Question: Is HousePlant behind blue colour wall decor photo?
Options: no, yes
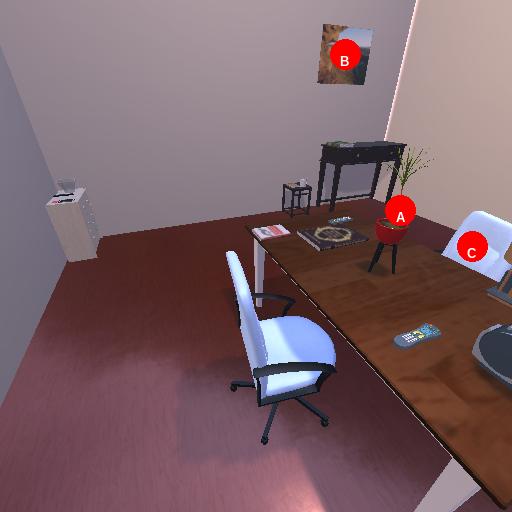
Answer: no